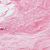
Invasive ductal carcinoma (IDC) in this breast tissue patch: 0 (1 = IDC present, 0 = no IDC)